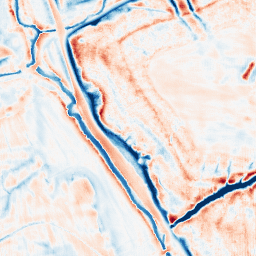
Category: edge_preserving
Decomposition family: bilateral
Decomposition parameters: d: 21
sigma_color: 150
sigma_space: 75
Upsampling method: fft_zeropad
Upsampling parameters: scale: 8
Upsampling scale: 8